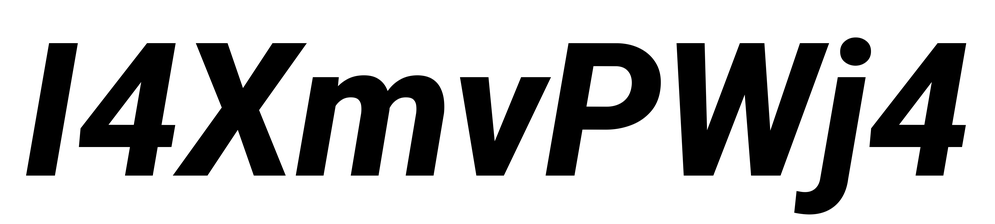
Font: Roboto-Italic_ExtraBold_Italic